Question: This is the Problem I am facing - it occurs sometimes only:
and this is my output image:
i need ouput same as the Pintrest style .
Code:
'''
$(document).ready(function(){
var $container = $('#content');
$container.isotope({
filter: '*',
//layoutMode : '',
animationOptions: {
duration: 750,
easing: 'linear',
queue: false,
}
});
$('#nav a').click(function(){
var selector = $(this).attr('data-filter');
$container.isotope({
filter: selector,
animationOptions: {
duration: 750,
easing: 'linear',
queue: false,
}
});
return false;
});
});
'''
SOLVED:
Problem Solved :)
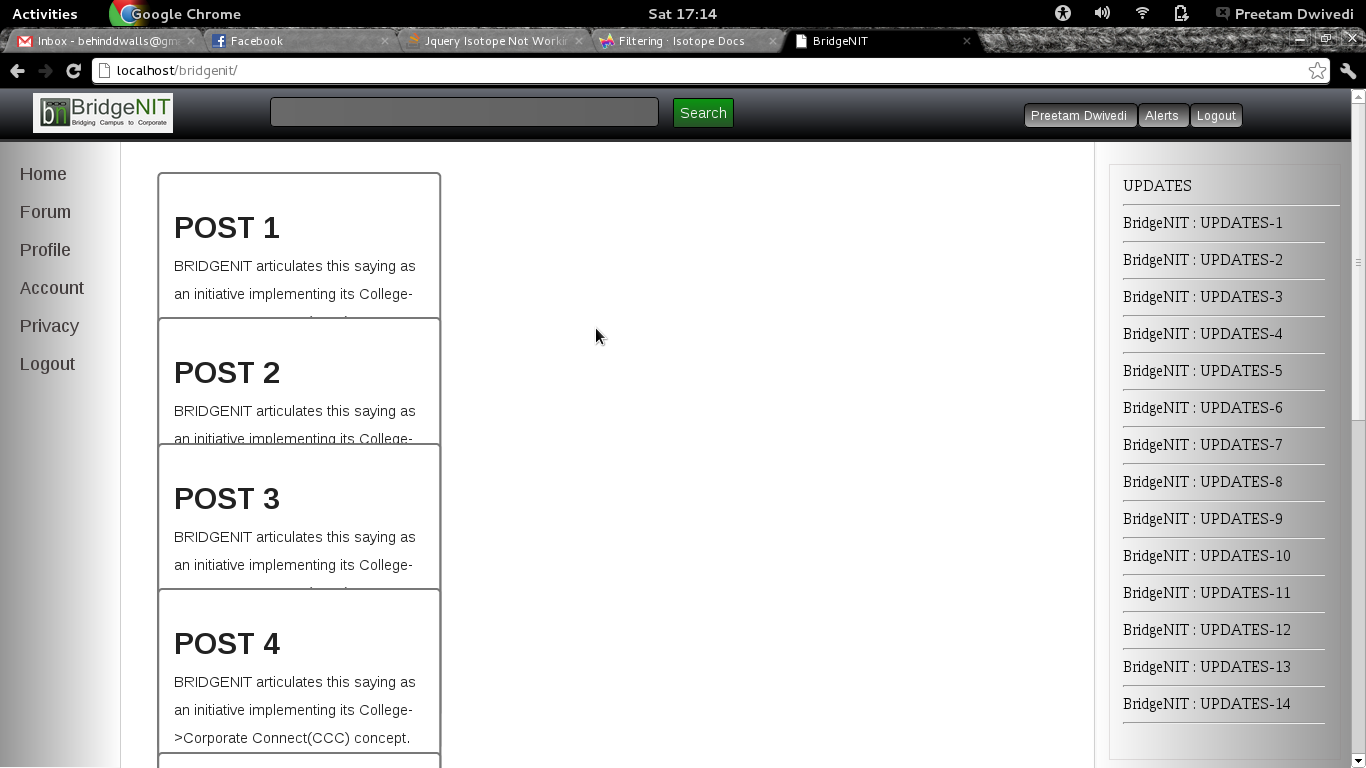
Answer: I've tested on your website and this is your answer:
'''
$('#content').isotope({
itemSelector:'.isotope-item',
layoutMode: 'fitRows'
});
'''
Change the layoutMode to other values available here: <URL>
Also your header JS should look like this:
'''
<script type="text/javascript">
$( document ).ready( function() { // Here you listen for the document ready event, when html, css, js are ready
$( '#part1' ).load("home/" , function(){ $('#loading').remove();});
});
//hide frame on resizing the window
$(window).bind('resize load', function(){ // here you listen for resize and load of images, iframes and others
if ($(window).width() < 1349) {
$('#frame').hide();
$('#right').css('width' , '85%');
}
else {
$('#frame').show();
$('#right').css('width' , '72%');
}
});
</script>
'''